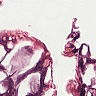
Metastatic tissue present: no